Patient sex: M
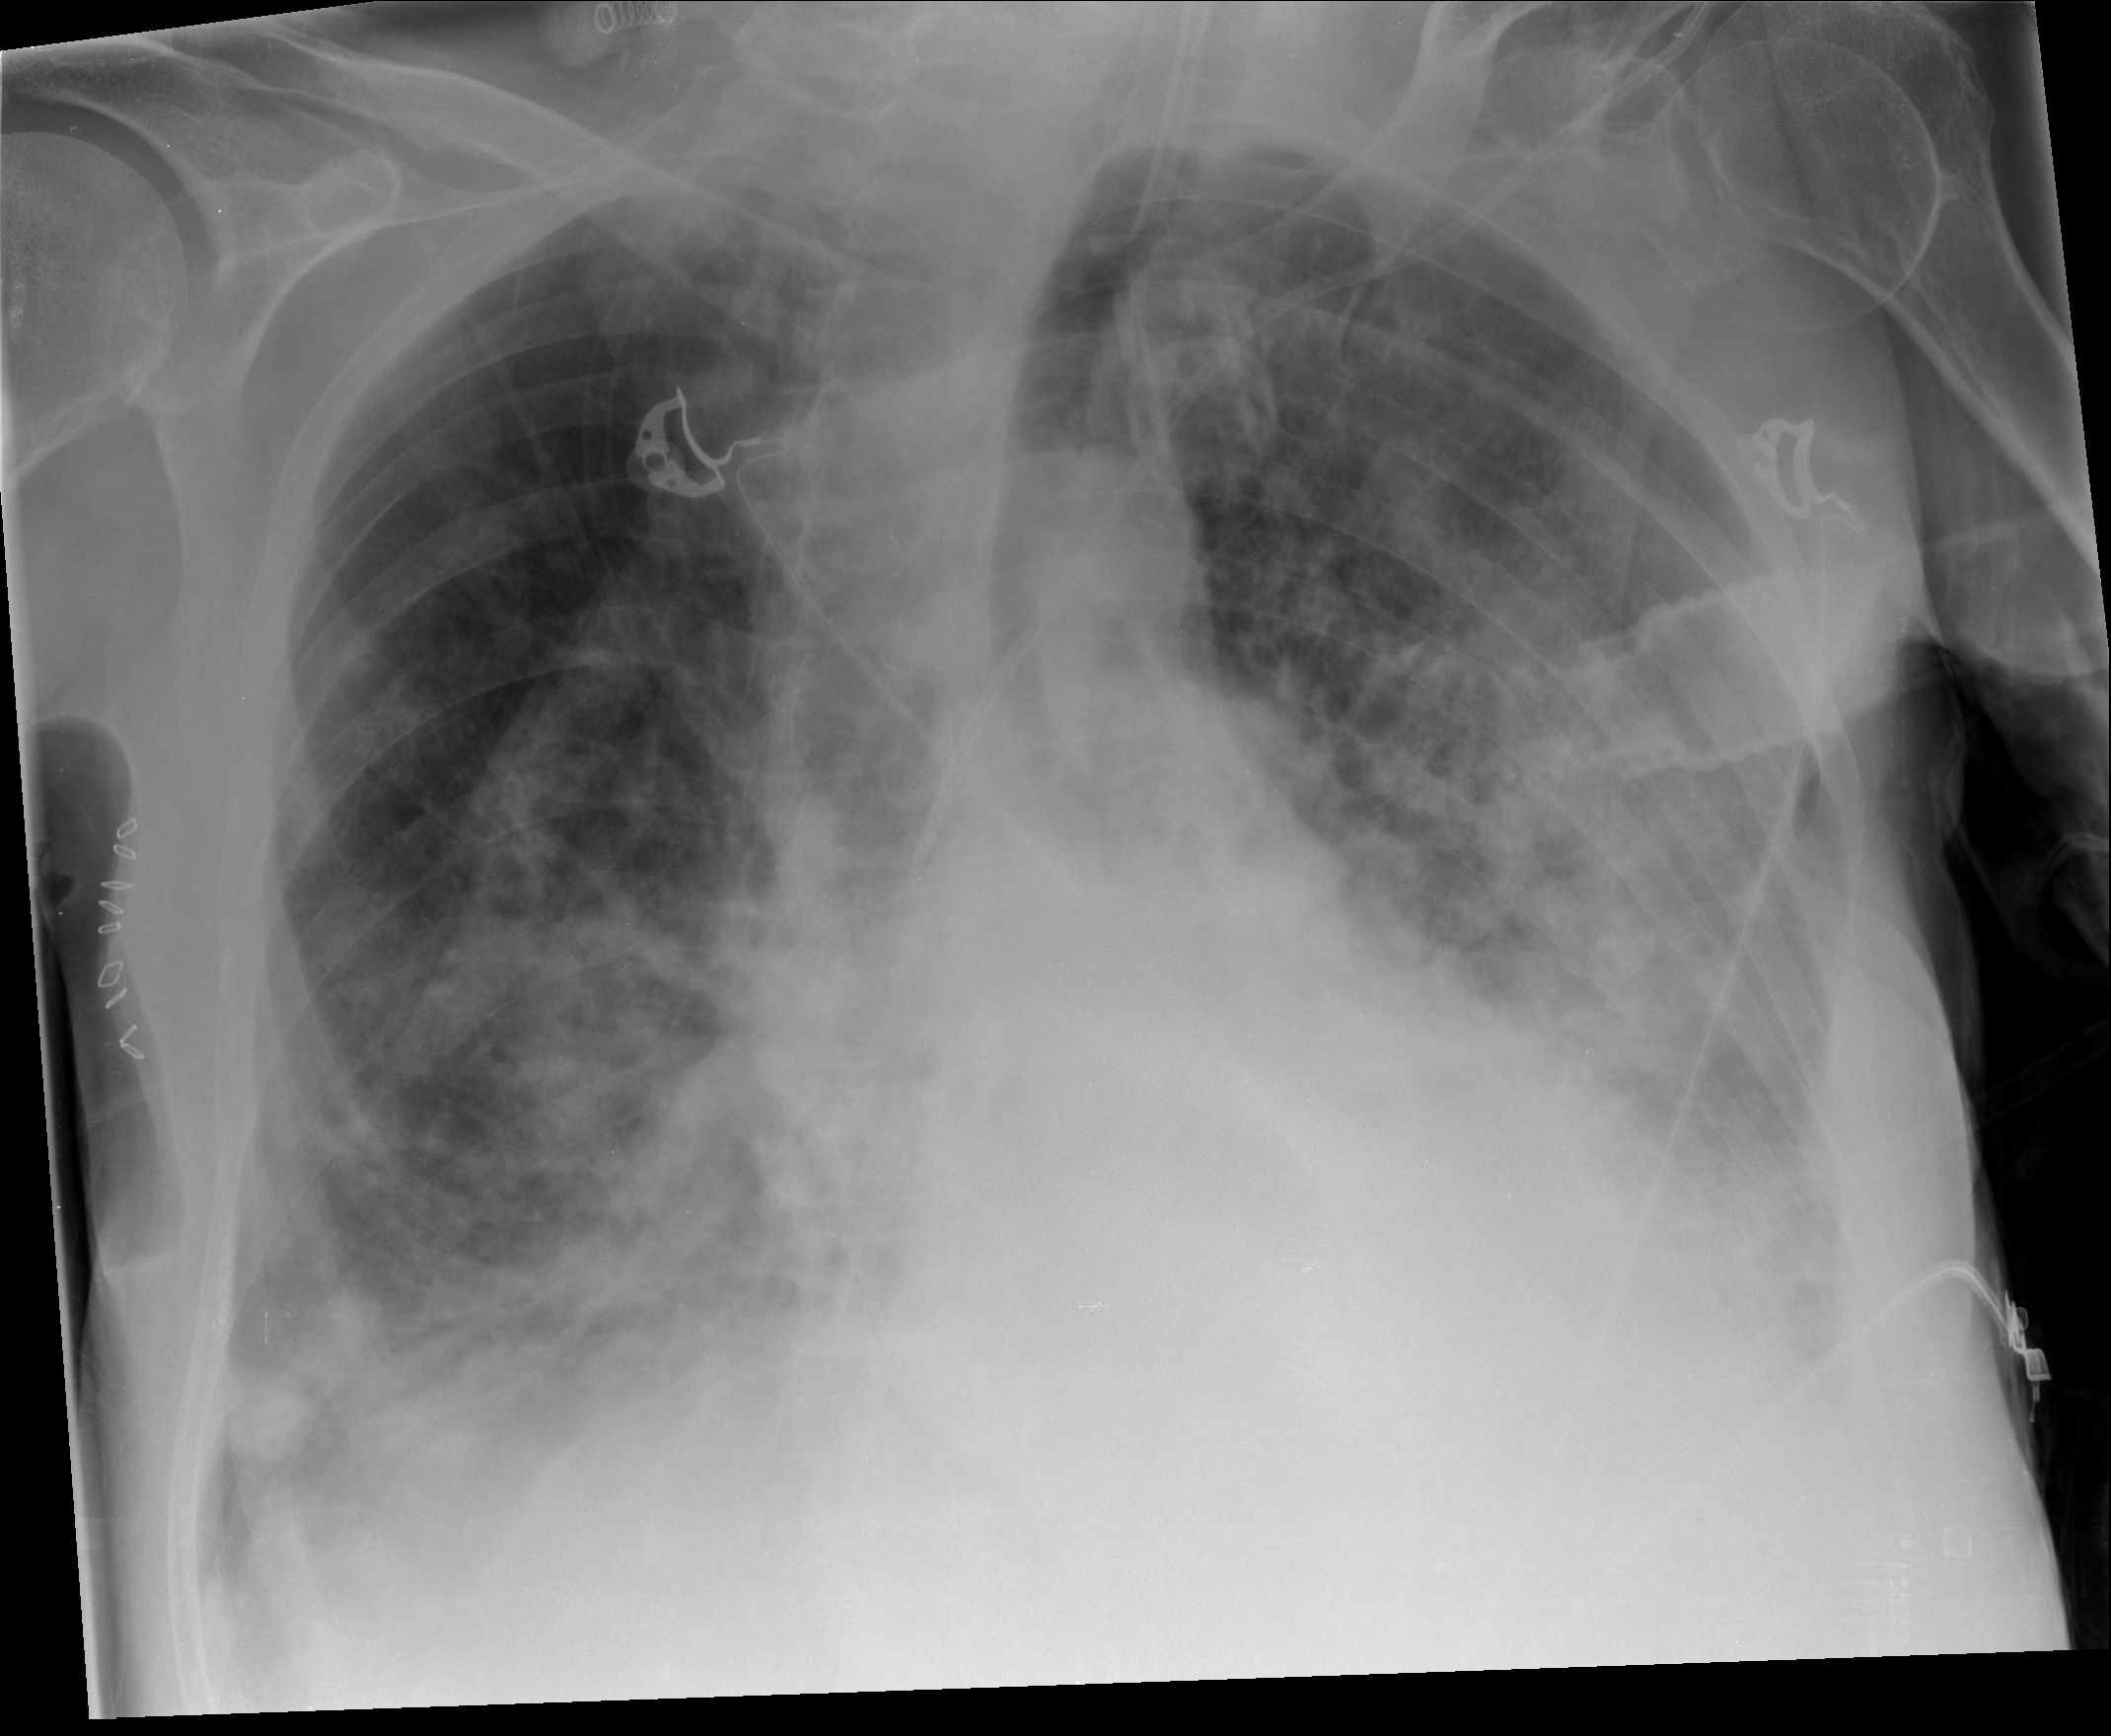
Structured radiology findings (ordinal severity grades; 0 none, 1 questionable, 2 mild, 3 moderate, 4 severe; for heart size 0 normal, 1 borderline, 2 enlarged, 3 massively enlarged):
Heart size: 2
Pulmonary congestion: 2
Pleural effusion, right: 2
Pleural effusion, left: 2
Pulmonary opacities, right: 3
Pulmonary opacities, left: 3
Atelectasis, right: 3
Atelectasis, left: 3